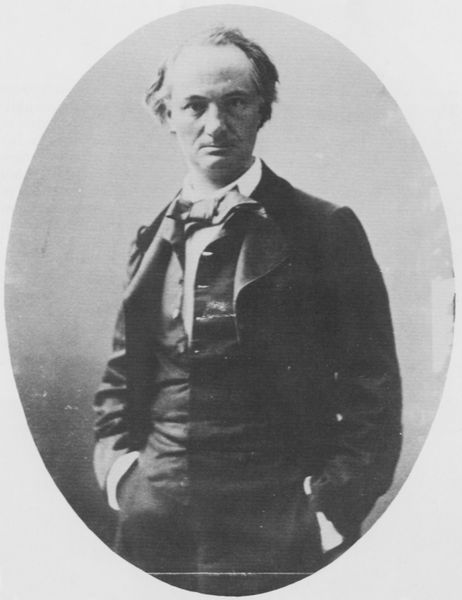
Titel: Charles Baudelaire (1821-1867), Dichter
Künstler: Atelier Nadar
Institution: unbekannt
Schlagwörter: dunkel, hand, kopf, mann, schatten, weiß, grau, haar, hell, licht, mund, nase, ohr, schwarz, stirn, blick, rock, schleife, alt, anzug, bart, hemd, hose, jacke, jung, arme, augen, gesicht, kragen, ärmel, bild, bildnis, hals, herr, hände, portrait, porträt, haare, stehend, augenbrauen, en face, frontal, kinn, knopf, ohren, oval, rund, hosen, rand, frack, schnäuzer, ernst, knopfloch, schmal, glatze, halstuch, augenbraue, knöpfe, fliege, jackett, knopfleiste, oberkörper, revers, schick, jacket, weste, foto, fotografie, photographie, medaillon, schwarz-weiß, noir, schawrz, haarkranz, manschetten, tasche, nasolabialfalte, photo, hosentaschen, halbfigurig, halbportrait, stirnglatze, hosentasche, ehre, miene, taschen, erinnerung, knick, vergangenheit, costume, mark, sacko, knopflöcher, wohlstand, gehoben, habit, noir et blanc, baudelaire, ovale, nadar, portrát, passpartoue, twain, hände in taschen, anlitz, vinjete